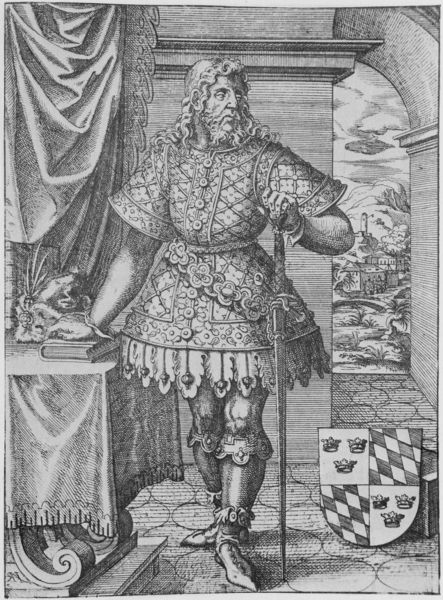
Titel: Bildnis von Theodorus VII
Künstler: Jost Amman
Institution: (Seriendruck)
Schlagwörter: hand, himmel, mann, weiß, wolken, landschaft, stadt, fenster, frau, haar, hut, kleid, nase, pfeiler, raum, schwarz, stützen, säule, tisch, zeichnung, gebäude, haus, schloss, wolke, rock, tanz, bart, mütze, wand, barock, bibel, falten, federn, stehen, bildnis, portrait, porträt, tischdecke, tischtuch, vorhang, brücke, boden, haare, adel, gotik, krone, locken, renaissance, schulter, turm, beine, bein, holzschnitt, bogen, schuhe, schwer, berge, mauer, grafik, graphik, pilaster, lehnen, verzierung, stufe, stufen, ellenbogen, knöpfe, tor, eingang, schild, buch, burg, bayern, palast, torbogen, druck, druckgraphik, schwarzweiss, stich, fliesen, schwert, soldat, waffe, stand, stiefel, herrscher, ritter, rüstung, ganzfigur, wappen, raute, schwart, landscahft, feldherr, vorhand, kupferstich, ziseliert, schutz, quasten, schwerz, fesnter, kronen, frühe neuzeit, gesetz, flaten, tanzschritt, barck